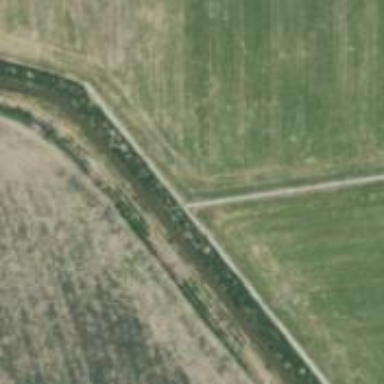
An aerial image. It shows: Track with very rough surface.